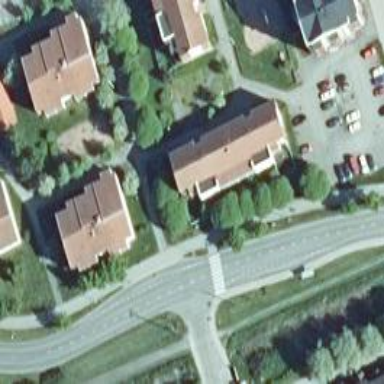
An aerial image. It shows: Cycleway.